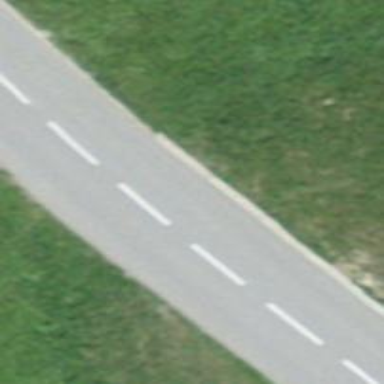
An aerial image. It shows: Tertiary road.